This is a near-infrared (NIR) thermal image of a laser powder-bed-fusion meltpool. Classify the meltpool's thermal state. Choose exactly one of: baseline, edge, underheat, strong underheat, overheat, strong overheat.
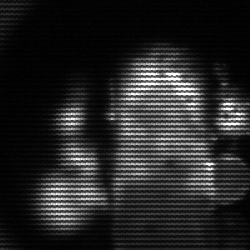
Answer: strong underheat